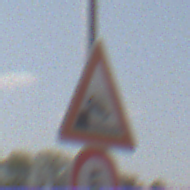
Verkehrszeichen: Ufer
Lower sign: Geschwindigkeit5
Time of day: MorningAfternoon
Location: Outdoor (Nature)
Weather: PartlyCloudy
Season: NotSpecified
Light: Natural